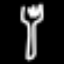
Label: fork